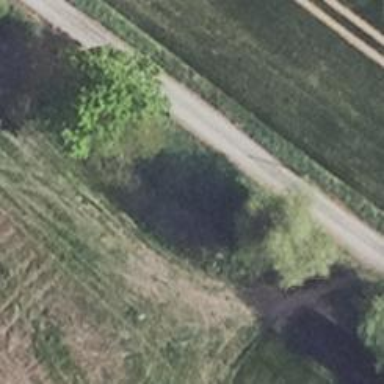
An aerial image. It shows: Deciduous tree with broadleaved leaves.